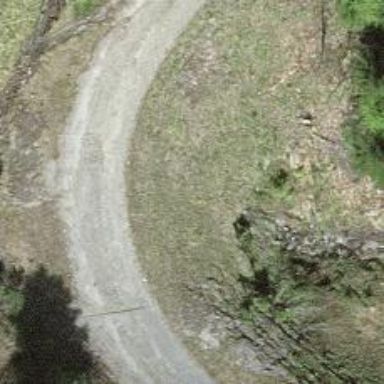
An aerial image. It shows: Culvert tunnel.